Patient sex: F
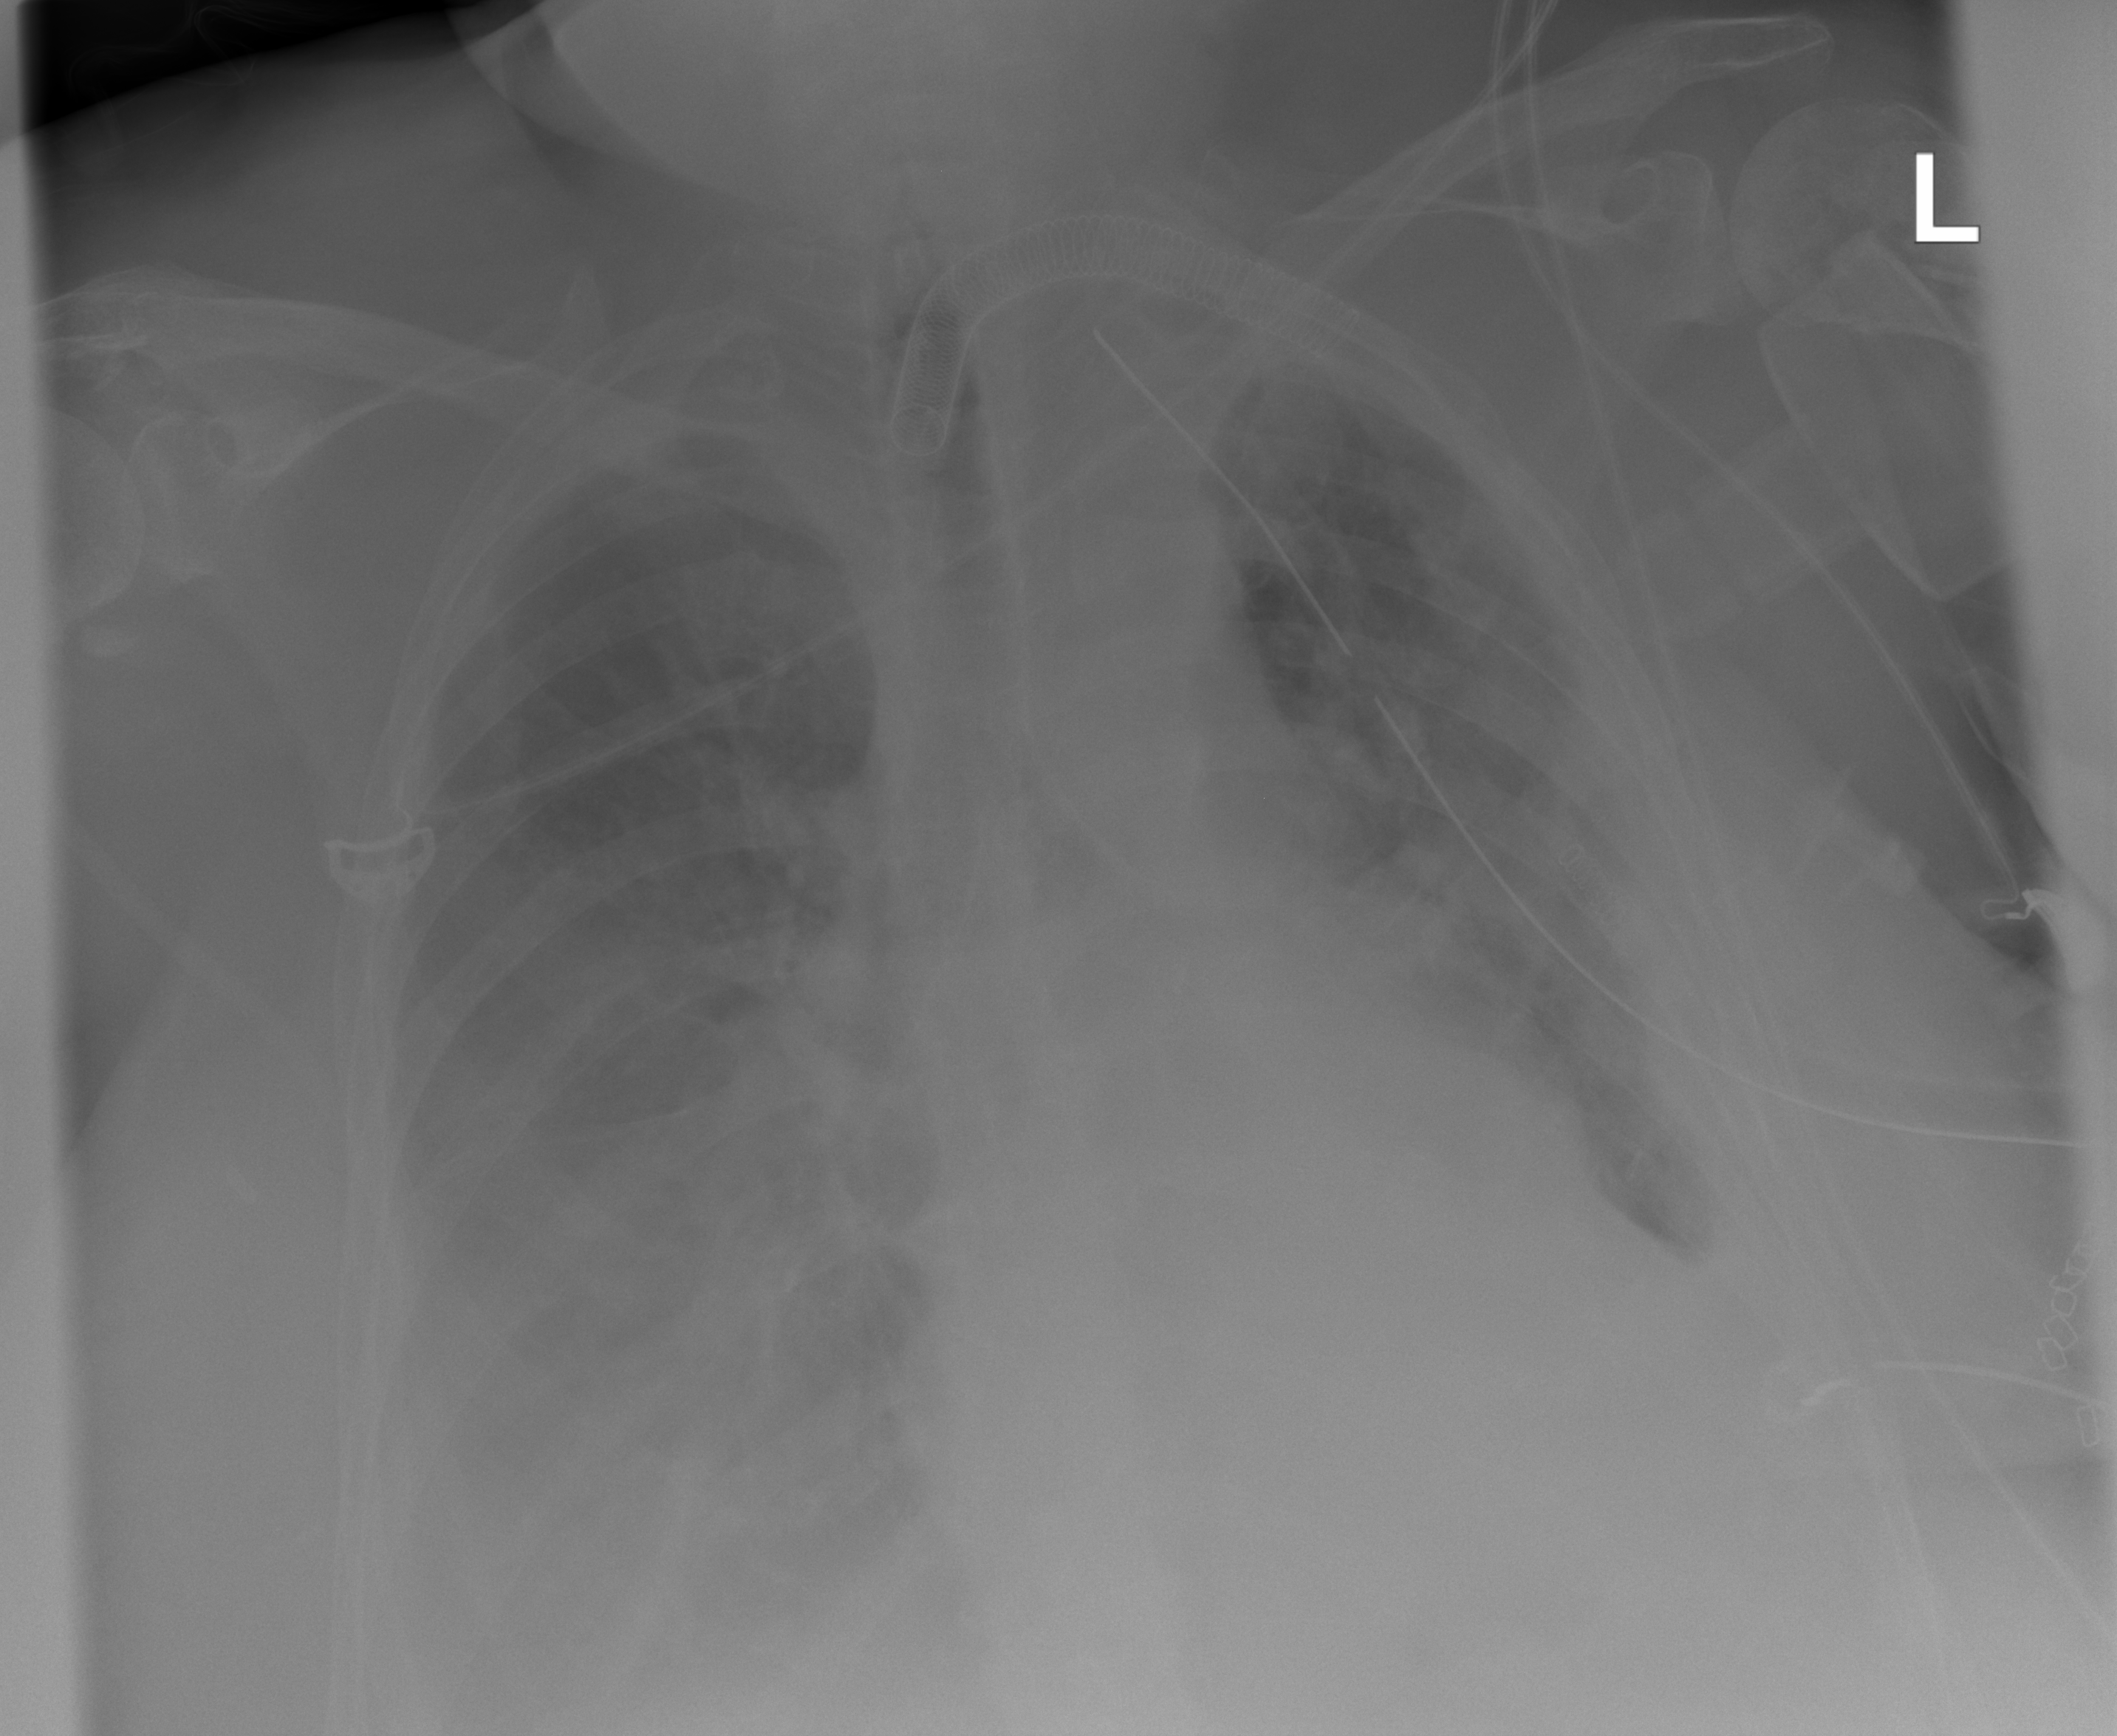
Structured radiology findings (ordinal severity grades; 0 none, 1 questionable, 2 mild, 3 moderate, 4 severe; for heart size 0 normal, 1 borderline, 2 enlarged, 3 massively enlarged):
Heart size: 2
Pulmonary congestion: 2
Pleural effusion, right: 2
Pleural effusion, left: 3
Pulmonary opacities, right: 2
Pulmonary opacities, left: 2
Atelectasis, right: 2
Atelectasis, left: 3